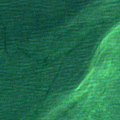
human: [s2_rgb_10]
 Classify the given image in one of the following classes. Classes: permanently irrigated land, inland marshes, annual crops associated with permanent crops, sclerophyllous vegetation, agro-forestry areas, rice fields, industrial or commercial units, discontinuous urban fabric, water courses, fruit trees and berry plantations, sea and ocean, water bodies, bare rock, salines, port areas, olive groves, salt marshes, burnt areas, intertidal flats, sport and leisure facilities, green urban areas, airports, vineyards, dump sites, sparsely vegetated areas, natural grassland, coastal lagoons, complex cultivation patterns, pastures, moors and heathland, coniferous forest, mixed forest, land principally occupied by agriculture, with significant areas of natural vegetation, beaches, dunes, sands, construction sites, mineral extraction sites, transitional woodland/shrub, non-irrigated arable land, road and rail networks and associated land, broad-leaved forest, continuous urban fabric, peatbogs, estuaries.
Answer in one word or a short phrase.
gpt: sea and ocean